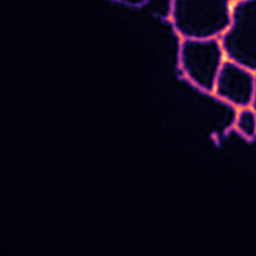
Label: Super-resolution ER image